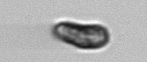
Label: Pseudochattonella_farcimen